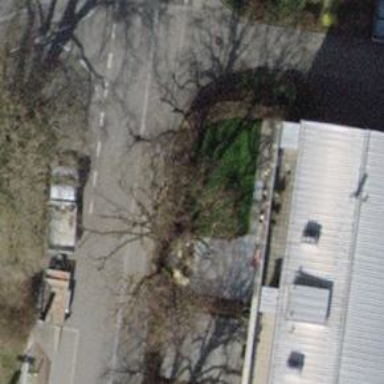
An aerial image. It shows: Street cabinet.